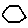
Label: hexagon